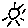
Label: sun